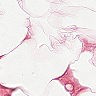
Metastatic tissue present: no